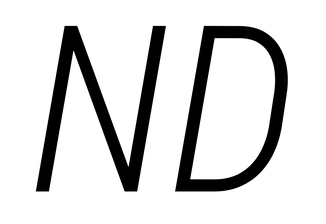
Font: Roboto-Italic_Condensed_Light_Italic